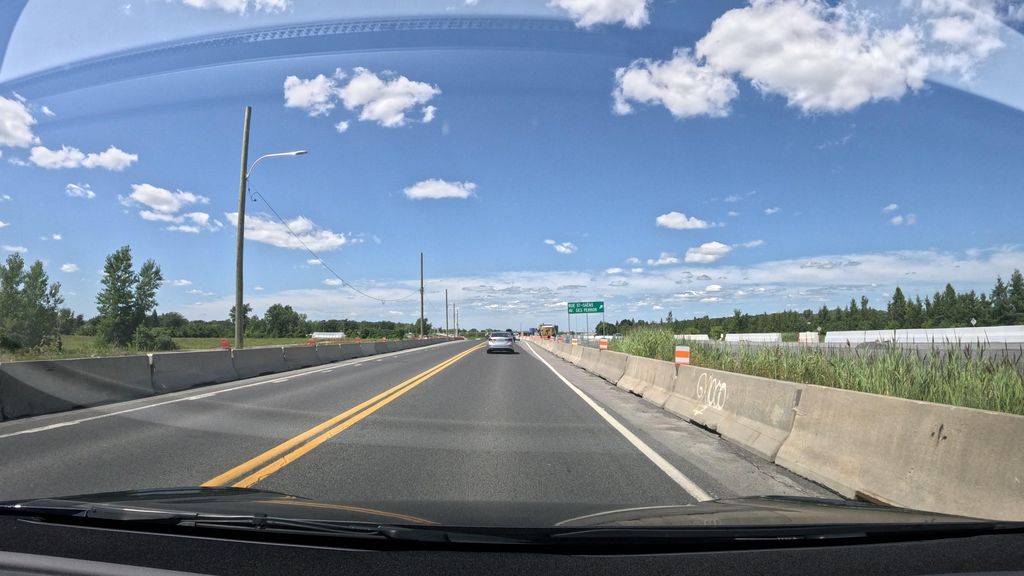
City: montreal